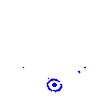
Particle: electron